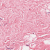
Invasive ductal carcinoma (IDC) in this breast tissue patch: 0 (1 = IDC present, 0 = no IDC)